Question: I was wondering, how do I change the font colour in the code-completion window in IntelliJ IDEA? The default font is grey and, despite changing almost every font colour in the application settings, I am stuck with grey (which is very hard to read).
I'm talking about this window:
Does anyone know how to change this statement-completion font colour to black?
Thanks.
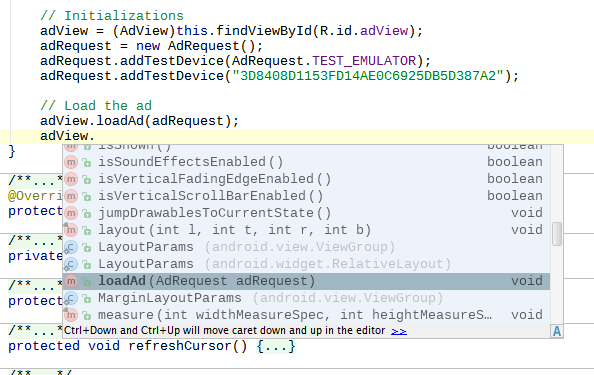
Answer: Enable the option to get the old behavior.
<URL>
<URL> for more details:
> The purpose is to disable selection by dot/space/etc by default and to be able to distinguish this mode visually....If you love dots and spaces, you can return to the old mode via
Settings | Editor | Code completion.There seems to be a need to distinguish the modes because you might
want to choose a non-first item, or to choose the first one by typing
some non-orthodox symbol (e.g. exclamation mark). In this case, you
press Up/Down to navigate in the list and after that there seems to be
no reason for space or exclamation mark not to select the current
item. Having two modes which behave differently but look exactly the
same doesn't seem like a great idea to me from the perspective of user
interaction design.